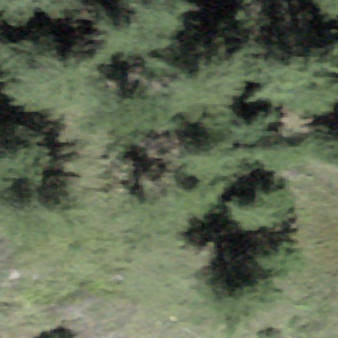
Label: other